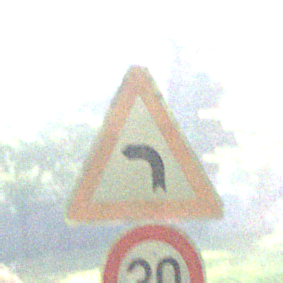
Verkehrszeichen: KurveLinks
Zusatzzeichen unten: Geschwindigkeit30
Umgebung: Outdoor, Nature
Tageszeit: MorningAfternoon
Wetter: Clear
Licht: Natural
Jahreszeit: NotSpecified
Kontrast: HighContrast